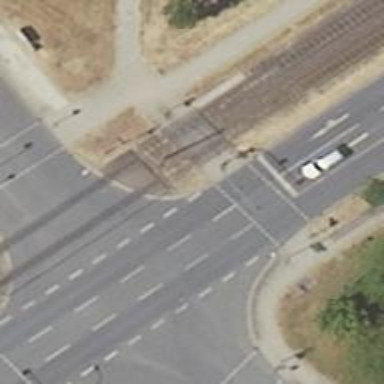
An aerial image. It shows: Tram crossing on the railway.